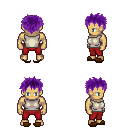
a pixel art fantasy rpg character, male body template, human, tanned skin, white sleeveless shirt, red pants, purple bedhead hairstyle, brown slippers, four views (front, back, left, right), 2x2 character sprite sheet, small pixel art, hard edges, no anti-aliasing